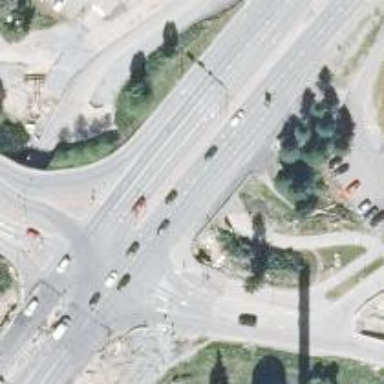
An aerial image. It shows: Asphalt cycleway.